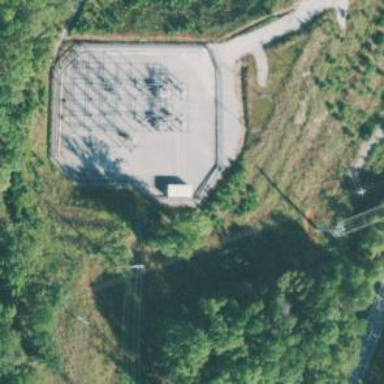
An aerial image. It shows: There is distribution substation enclosed by fence.